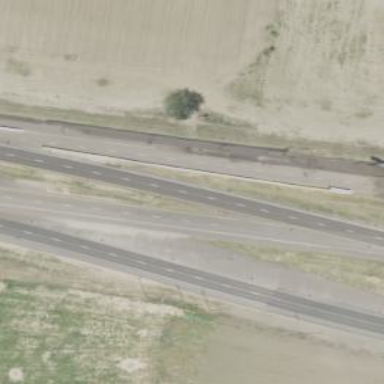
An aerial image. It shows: This image shows trunk highway that functions as expressway.